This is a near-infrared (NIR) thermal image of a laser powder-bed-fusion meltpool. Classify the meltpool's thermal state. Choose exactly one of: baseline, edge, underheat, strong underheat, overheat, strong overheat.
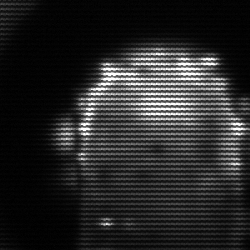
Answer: baseline